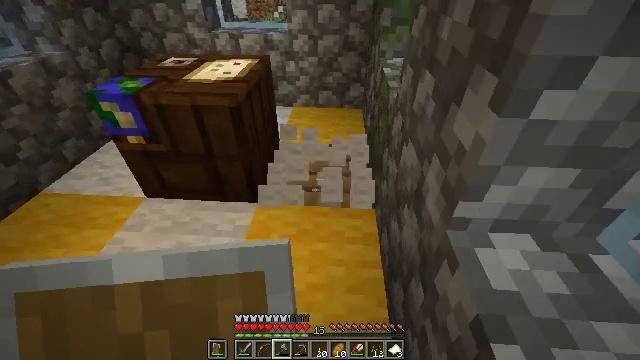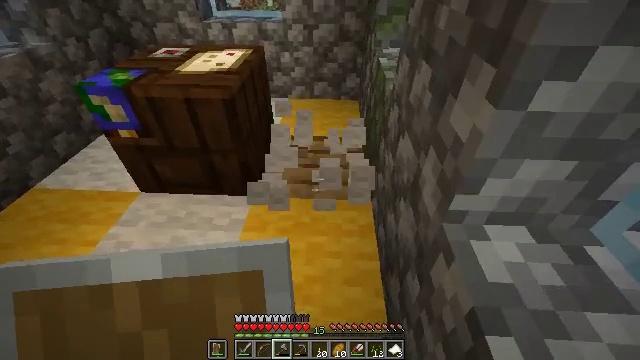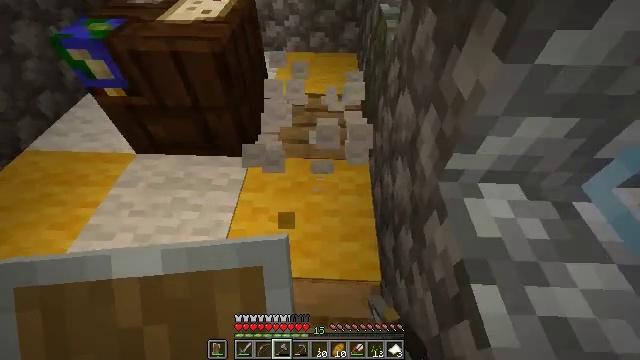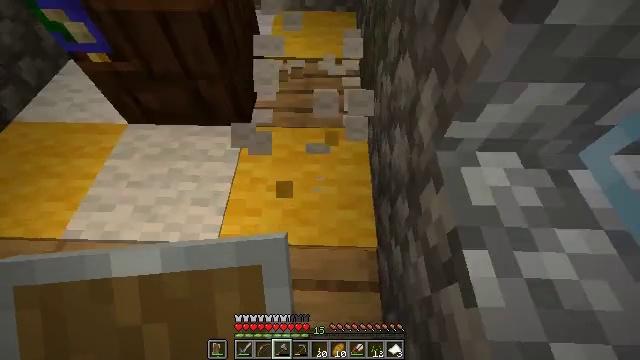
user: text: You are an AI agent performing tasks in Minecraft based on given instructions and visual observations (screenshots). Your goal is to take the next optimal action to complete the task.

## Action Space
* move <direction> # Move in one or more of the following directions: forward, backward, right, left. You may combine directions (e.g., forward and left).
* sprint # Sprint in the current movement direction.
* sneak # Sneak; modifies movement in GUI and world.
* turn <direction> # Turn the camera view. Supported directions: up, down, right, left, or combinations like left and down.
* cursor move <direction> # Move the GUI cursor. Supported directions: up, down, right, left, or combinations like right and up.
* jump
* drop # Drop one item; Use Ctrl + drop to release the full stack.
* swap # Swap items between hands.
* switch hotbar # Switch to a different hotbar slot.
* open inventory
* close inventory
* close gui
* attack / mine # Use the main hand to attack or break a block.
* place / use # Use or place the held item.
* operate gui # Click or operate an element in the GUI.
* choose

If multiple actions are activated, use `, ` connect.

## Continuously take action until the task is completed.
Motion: motion action
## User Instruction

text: Mine the white carpet.
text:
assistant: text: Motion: turn down, attack / mine
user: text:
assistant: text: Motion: turn down, attack / mine
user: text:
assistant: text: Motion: turn down, attack / mine
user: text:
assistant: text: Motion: attack / mine